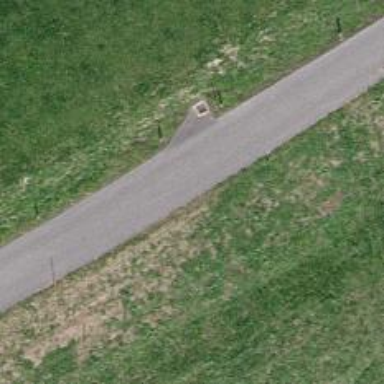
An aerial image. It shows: Unclassified road with asphalt surface.